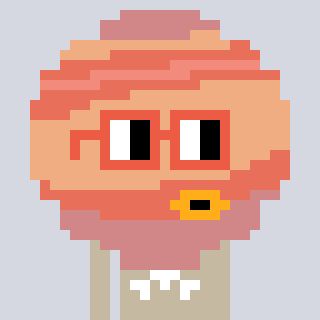
a pixel art character with square orange glasses, a jupiter-shaped head and a bege-colored body on a cool background